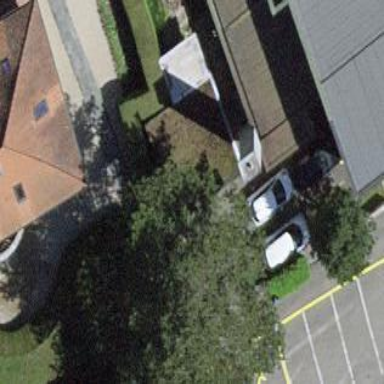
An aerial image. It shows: Garage building.